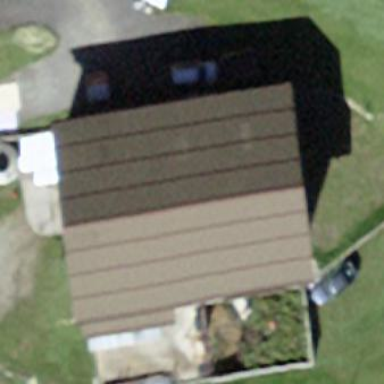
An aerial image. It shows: Building with brown gabled roof.